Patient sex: M
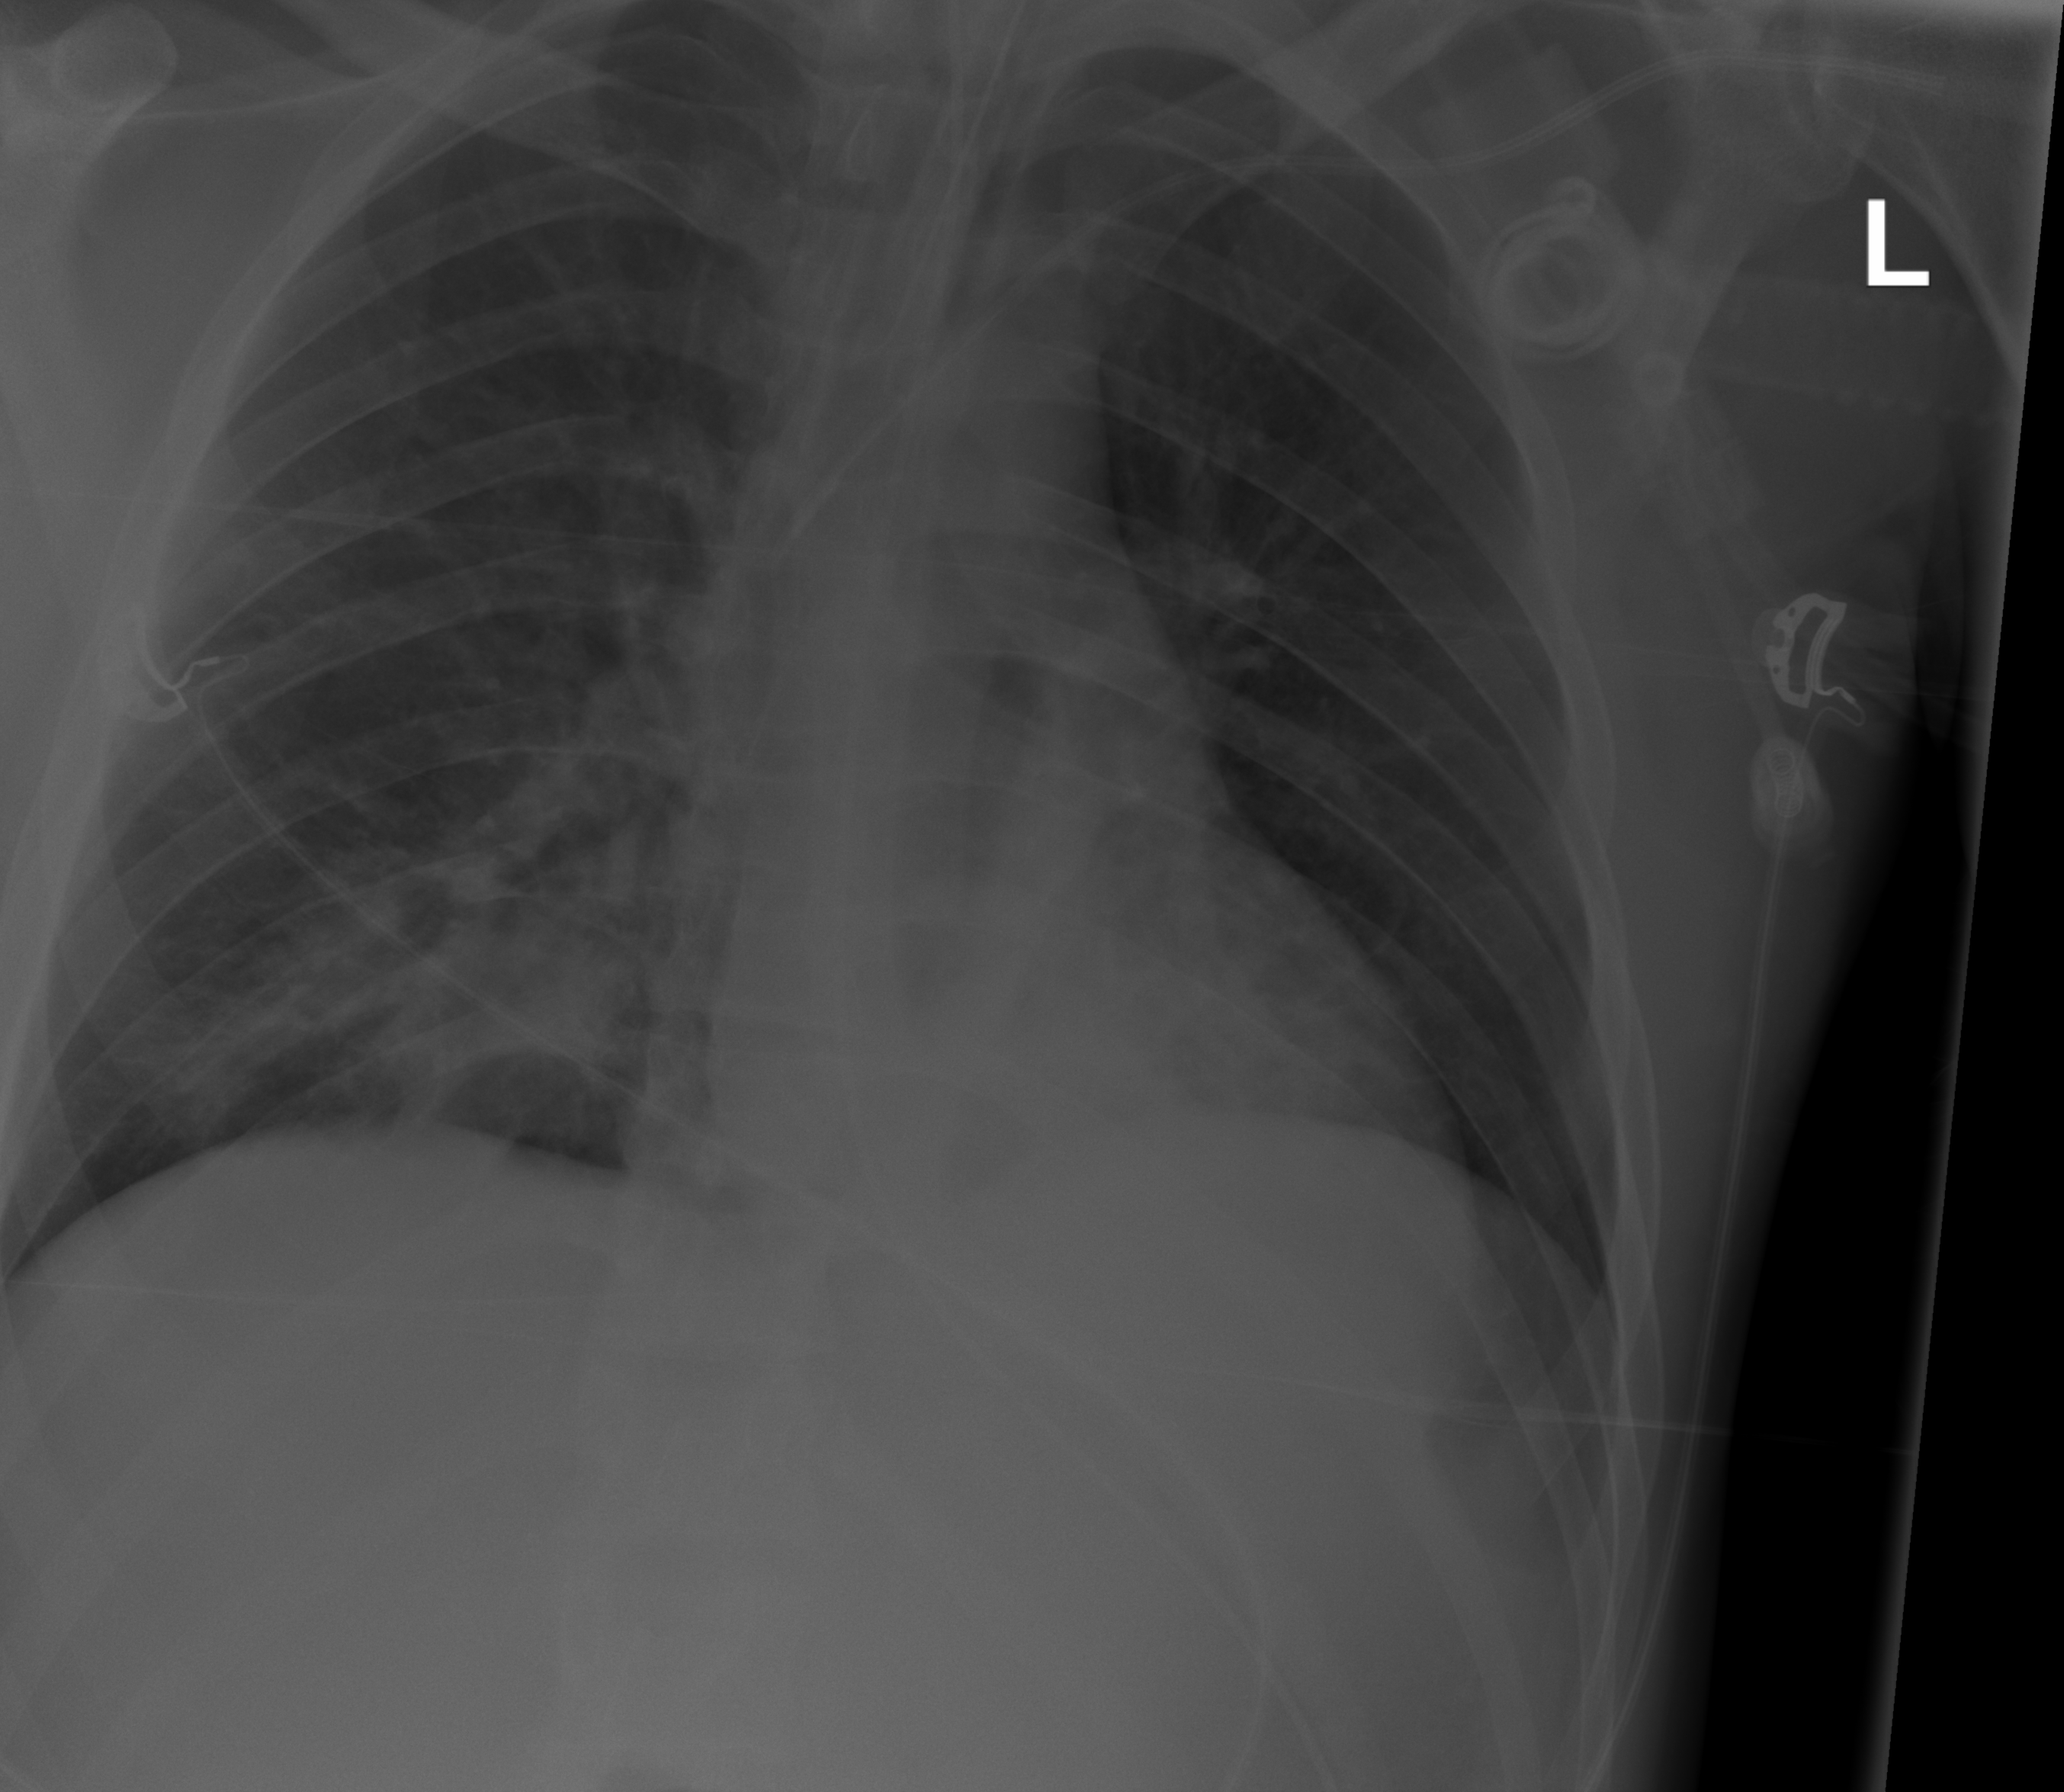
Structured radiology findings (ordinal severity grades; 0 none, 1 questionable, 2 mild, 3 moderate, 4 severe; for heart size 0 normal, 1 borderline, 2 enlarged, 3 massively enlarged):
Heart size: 0
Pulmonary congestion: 0
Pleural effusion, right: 0
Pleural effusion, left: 0
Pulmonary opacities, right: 2
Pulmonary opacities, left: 0
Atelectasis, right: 0
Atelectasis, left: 0